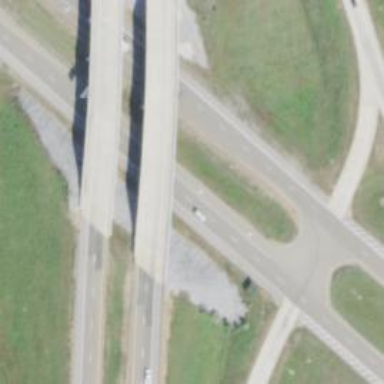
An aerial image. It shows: Dual carriageway trunk highway with asphalt surface. It is expressway.